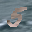
Label: 5